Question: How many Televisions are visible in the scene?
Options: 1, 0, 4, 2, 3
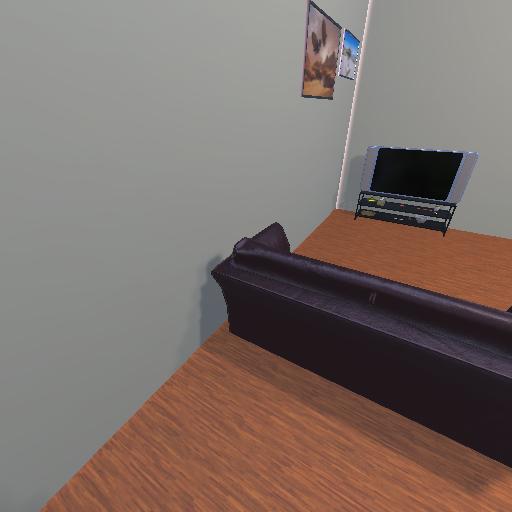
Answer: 1